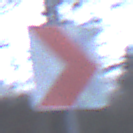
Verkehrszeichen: RichtungstafelnInKurvenKleinLinks
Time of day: MorningAfternoon
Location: Outdoor (Nature)
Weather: Overcast
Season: Winter
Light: Natural